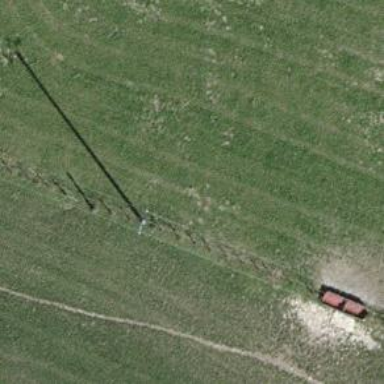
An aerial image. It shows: Minor power line with three cables.